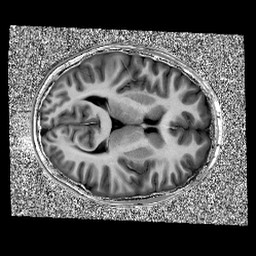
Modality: UNIT1
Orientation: axial
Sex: male
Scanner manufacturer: siemens
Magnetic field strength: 3 T
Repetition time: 5 s
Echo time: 0.00355 s